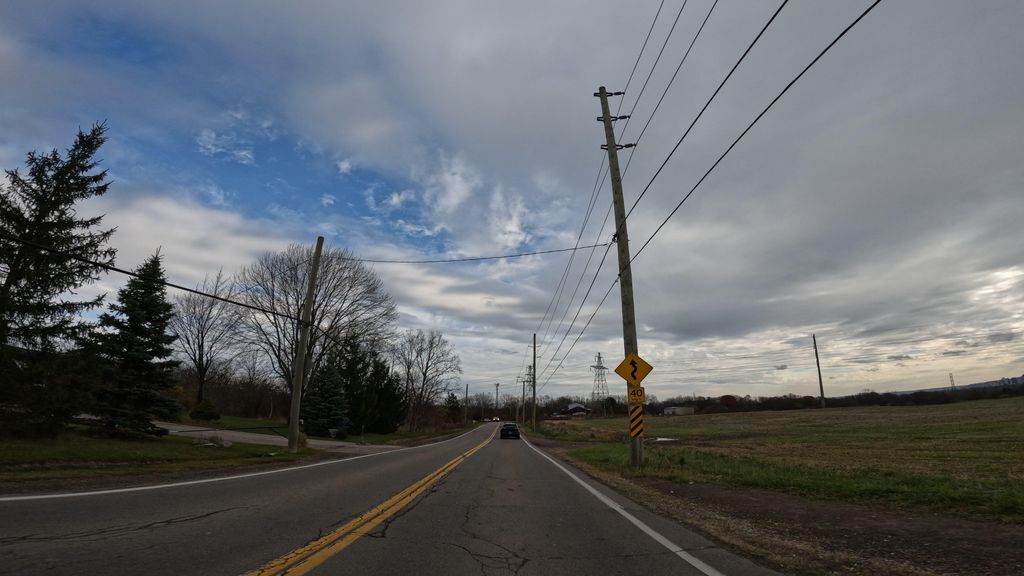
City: hamilton